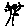
Label: tree